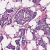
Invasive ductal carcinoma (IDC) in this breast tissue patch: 1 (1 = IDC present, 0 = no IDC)